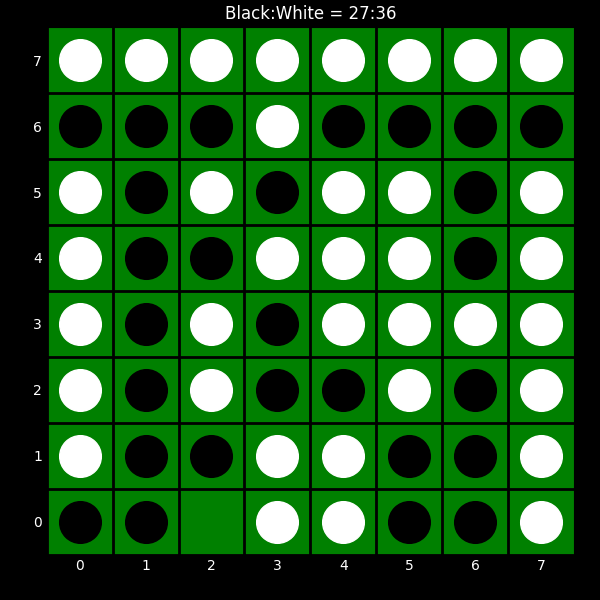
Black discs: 27
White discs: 36